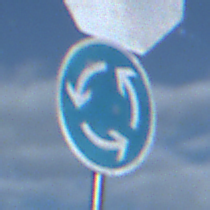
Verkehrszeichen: Kreisverkehr
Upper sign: Stop
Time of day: Night
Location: Outdoor (Nature)
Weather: PartlyCloudy
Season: NotSpecified
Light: Natural